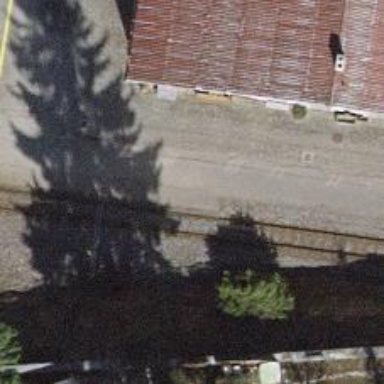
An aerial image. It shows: Platform edge at railway station.